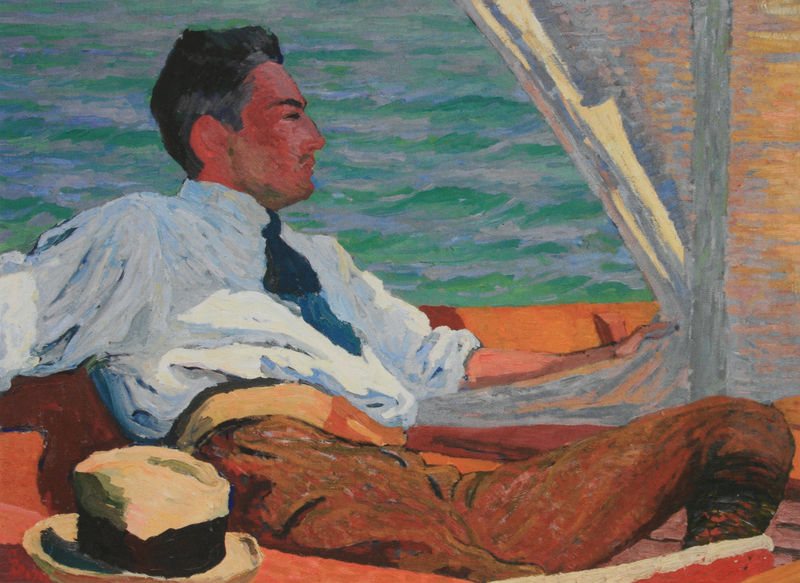
Titel: Bildnis Richard Bühler im Segelboot
Künstler: Giovanni Giacometti
Institution: Privatbesitz
Schlagwörter: blau, gemälde, hand, haut, kopf, mann, meer, schatten, wasser, weiß, fluss, grün, impressionismus, ocker, see, sitzen, braun, degas, frankreich, holz, hut, licht, mund, nase, ohr, profil, renoir, schwarz, ölbild, blick, gürtel, rot, malerei, schleife, bart, hemd, hose, jung, arm, augen, kragen, mensch, ärmel, bild, bildnis, herr, portrait, porträt, vorhang, wind, pastos, sonne, auge, haare, sitzend, stoff, augenbrauen, kinn, ohren, boot, ruder, beine, schiff, segel, segelboot, sommer, welle, wellen, ruhe, sofa, liegen, segelschiff, pause, lehnen, untergang, gardine, strohhut, krawatte, impressionismu, impressionistisch, monet, brauen, manet, augenbraue, krempe, striche, segeln, segler, urlaub, braue, entspannung, kravatte, schlips, rasiert, dunkelhäutig, unterarm, vorhand, weißes hemd, sege, locht, mase, sorolla, welen, grüpn, braune hose, sonnengebrannt